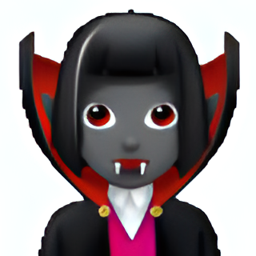
Name: woman vampire medium dark skin tone
Emoji: 🧛🏾‍♀️
Group: People & Body
Sub-group: person-fantasy